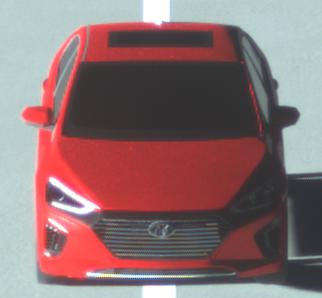
Make: Hyundai
Model: IONIQ Hybrid
Detailed model: IONIQ (AE) Hybrid
Model produced from: 2016/10
Model produced until: 2018/08
Doors: 5
Color: red
Road condition: wet road
Daytime: sunrise or sunset
Contrast: high contrast